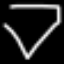
Label: diamond